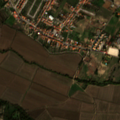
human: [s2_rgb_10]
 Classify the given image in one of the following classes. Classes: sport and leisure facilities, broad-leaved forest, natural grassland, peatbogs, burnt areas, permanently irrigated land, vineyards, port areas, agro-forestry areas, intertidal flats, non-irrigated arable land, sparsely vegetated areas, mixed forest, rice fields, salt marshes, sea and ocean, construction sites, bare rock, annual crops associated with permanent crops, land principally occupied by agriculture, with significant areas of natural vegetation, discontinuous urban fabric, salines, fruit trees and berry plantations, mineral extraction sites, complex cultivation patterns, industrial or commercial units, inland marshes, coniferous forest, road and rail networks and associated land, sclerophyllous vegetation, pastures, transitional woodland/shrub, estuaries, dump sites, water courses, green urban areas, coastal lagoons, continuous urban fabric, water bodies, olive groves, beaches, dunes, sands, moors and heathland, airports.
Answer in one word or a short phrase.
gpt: discontinuous urban fabric, rice fields, complex cultivation patterns, agro-forestry areas